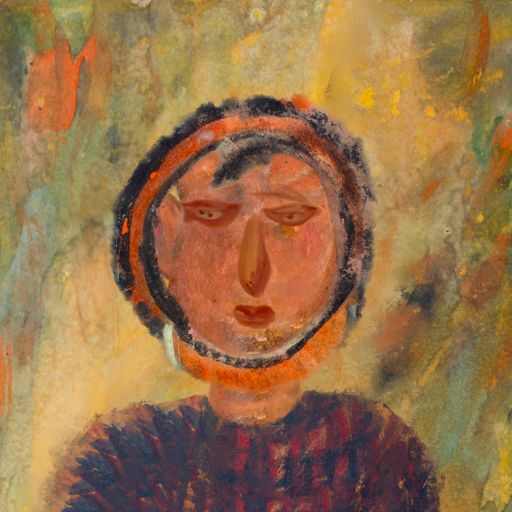
Background: Comrade, Head And Neck Front: Boggyland, Face Front: Pious_Lady, Bust: In_The_Sun, Hair Front: Childish, Head Accessory: Blank, Second Necklace: Blank, Necklace: Blank, Baby: Blank